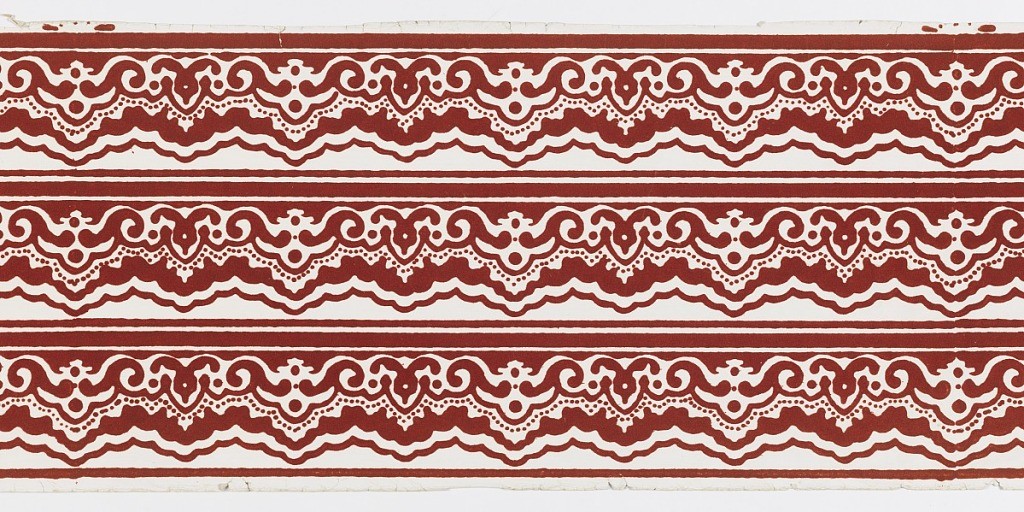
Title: Border
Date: ca. 1850
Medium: Machine-printed paper and flocked on satin ground
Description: Red-flocked scalloped border with scrolls and dots, all on a polished or satin white ground. PRinted three across.